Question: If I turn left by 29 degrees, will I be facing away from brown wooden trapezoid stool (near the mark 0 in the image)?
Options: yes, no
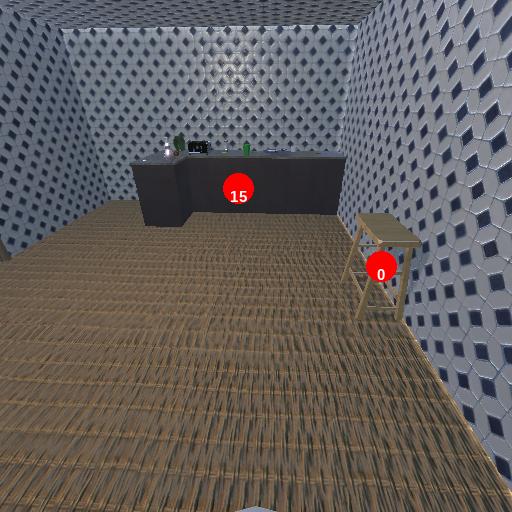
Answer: yes